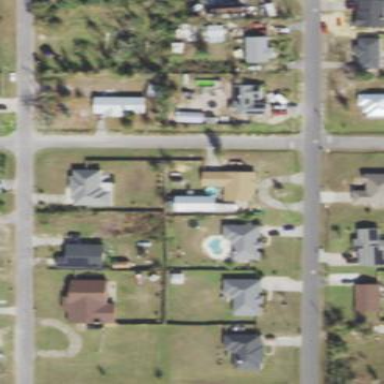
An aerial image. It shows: This residential area consists of single-family homes.